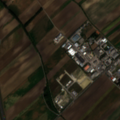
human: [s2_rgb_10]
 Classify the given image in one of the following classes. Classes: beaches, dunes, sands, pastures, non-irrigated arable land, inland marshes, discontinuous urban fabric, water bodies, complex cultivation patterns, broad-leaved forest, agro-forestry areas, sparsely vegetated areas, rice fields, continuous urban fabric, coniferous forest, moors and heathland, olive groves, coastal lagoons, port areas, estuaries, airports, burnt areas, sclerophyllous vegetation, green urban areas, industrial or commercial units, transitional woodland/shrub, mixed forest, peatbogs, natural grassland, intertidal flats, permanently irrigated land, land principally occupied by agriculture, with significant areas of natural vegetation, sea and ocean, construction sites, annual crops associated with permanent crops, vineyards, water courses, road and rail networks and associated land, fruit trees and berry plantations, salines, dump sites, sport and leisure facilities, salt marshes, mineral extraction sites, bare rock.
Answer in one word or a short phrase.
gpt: discontinuous urban fabric, non-irrigated arable land